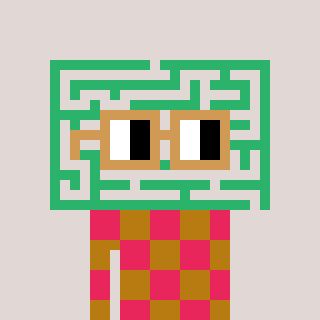
a pixel art character with square brown glasses, a maze-shaped head and a gold-colored body on a warm background